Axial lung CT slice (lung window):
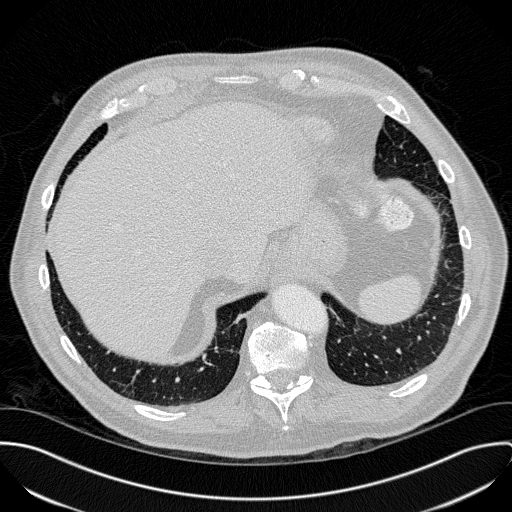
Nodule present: no